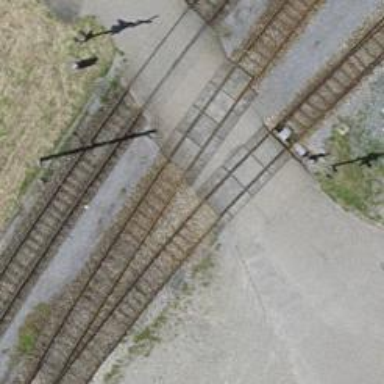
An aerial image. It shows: Level crossing along the railway.